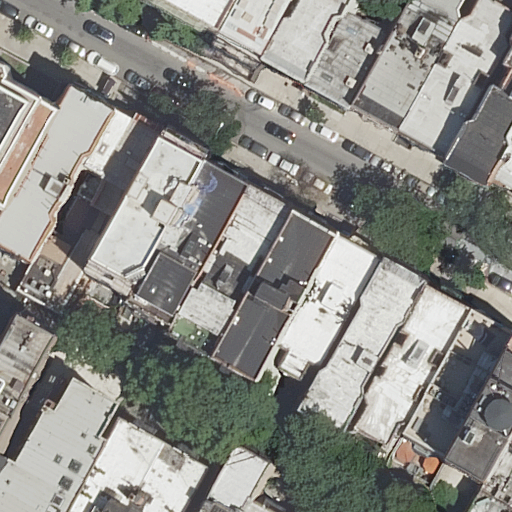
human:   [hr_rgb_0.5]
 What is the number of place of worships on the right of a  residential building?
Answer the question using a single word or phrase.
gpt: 1

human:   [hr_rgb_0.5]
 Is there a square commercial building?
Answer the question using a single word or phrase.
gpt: no

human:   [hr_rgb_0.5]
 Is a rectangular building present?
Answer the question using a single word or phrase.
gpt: yes

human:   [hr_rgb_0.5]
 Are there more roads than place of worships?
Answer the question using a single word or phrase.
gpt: no

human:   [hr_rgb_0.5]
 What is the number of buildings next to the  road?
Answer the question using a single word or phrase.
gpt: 29

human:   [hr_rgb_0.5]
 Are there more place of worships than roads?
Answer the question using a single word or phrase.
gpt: no

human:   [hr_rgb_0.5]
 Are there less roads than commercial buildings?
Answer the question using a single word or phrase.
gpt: no

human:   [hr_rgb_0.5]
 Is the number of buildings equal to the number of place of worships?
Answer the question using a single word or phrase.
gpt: no

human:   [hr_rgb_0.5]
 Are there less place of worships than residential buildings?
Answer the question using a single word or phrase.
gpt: yes

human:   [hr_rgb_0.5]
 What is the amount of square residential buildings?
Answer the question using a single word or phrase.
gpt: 0

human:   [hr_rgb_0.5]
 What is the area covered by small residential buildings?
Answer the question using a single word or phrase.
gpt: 200m2

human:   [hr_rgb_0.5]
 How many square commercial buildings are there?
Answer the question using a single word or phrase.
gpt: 0

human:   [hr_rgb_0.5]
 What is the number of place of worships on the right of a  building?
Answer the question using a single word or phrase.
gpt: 1

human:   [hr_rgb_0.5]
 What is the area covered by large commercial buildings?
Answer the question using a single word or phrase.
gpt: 0m2

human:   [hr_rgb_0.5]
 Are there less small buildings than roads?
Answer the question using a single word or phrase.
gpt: no

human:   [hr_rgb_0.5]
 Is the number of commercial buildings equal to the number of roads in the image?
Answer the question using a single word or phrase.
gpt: no

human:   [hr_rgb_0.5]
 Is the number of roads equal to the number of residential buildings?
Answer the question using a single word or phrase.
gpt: no

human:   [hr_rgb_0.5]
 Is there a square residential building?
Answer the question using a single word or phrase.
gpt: no

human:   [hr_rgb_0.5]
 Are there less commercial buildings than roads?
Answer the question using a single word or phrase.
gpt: yes

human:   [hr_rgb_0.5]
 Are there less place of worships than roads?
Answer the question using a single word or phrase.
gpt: no

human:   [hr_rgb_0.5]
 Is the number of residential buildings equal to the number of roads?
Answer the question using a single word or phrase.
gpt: no

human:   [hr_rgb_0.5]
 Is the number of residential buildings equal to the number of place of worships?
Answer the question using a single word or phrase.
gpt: no

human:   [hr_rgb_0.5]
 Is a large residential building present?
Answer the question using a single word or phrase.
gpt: yes

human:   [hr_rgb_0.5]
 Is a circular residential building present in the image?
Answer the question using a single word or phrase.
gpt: no

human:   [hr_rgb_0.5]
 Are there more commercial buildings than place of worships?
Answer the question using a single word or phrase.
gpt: no

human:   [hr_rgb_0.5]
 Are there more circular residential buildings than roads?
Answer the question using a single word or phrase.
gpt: no

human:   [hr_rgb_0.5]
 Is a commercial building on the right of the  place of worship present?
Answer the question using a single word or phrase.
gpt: no

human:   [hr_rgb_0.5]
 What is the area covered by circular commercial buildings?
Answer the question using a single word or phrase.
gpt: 0m2

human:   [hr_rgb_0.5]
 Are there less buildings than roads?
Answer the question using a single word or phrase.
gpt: no

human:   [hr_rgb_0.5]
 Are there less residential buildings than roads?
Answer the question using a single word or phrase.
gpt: no

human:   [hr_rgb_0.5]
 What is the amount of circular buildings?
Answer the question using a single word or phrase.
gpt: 0

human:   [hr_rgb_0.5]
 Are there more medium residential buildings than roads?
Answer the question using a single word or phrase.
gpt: yes

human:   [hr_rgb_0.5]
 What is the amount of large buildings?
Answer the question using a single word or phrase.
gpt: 2

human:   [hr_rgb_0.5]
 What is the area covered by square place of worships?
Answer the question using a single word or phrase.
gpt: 0m2

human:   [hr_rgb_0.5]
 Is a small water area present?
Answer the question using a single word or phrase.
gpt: no

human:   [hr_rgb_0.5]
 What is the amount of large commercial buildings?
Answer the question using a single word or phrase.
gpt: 0